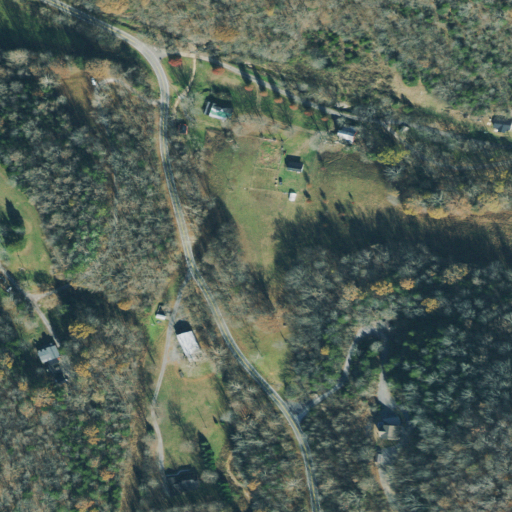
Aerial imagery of valley in Tennessee named Woods Hollow containing deciduous forest, open development, pasture, shrub, mixed forest, grassland, and evergreen forest